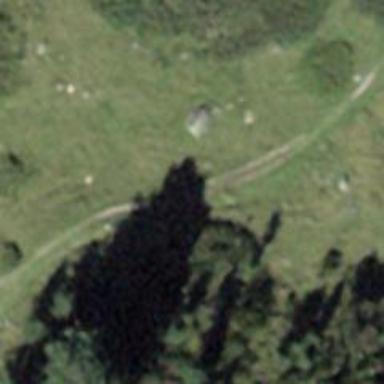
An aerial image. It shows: Path.